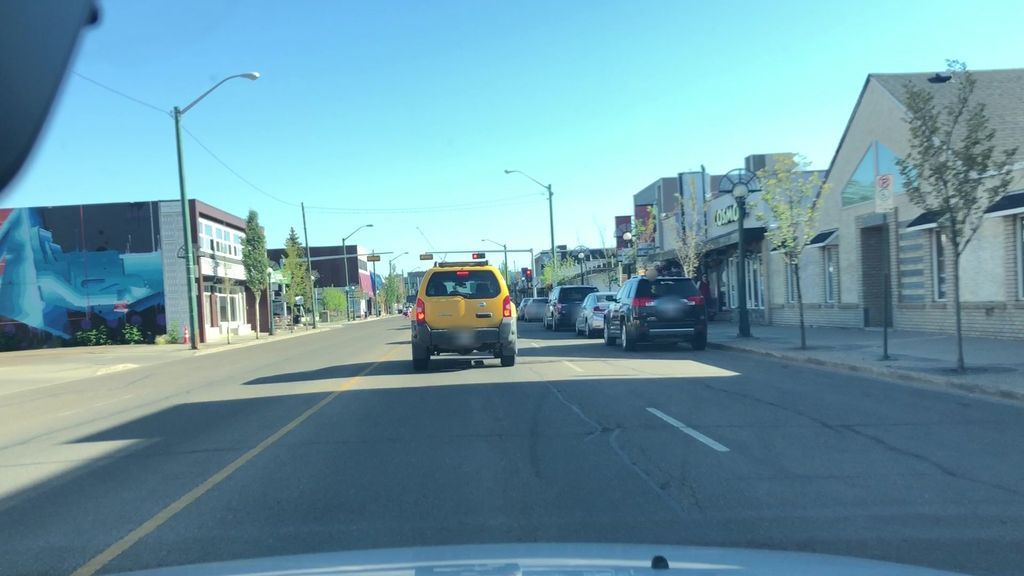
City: edmonton